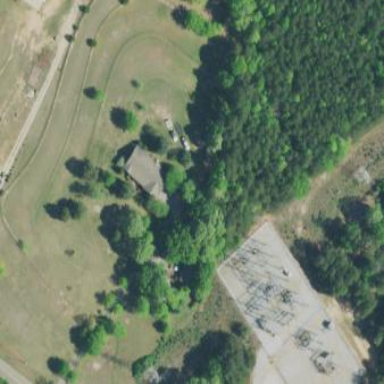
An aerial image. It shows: Distribution level power substation enclosed by fence.